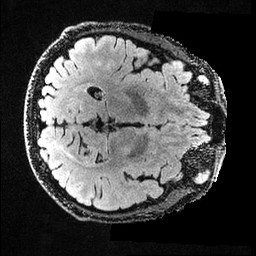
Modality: FLAIR
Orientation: axial
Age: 40
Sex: male
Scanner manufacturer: ge
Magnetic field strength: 3 T
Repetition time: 4.802 s
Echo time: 0.117 s